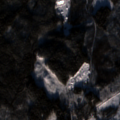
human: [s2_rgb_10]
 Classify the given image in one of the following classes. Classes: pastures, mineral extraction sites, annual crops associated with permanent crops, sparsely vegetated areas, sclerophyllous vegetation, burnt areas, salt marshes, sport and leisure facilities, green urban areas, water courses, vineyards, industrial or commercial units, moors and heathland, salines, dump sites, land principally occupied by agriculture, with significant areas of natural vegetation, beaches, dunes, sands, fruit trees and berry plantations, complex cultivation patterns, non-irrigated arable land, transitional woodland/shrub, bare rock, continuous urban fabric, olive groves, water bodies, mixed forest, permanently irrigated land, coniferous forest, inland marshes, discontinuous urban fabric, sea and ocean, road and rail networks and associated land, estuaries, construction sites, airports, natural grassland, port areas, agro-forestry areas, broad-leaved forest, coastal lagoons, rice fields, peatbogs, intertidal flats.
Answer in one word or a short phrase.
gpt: land principally occupied by agriculture, with significant areas of natural vegetation, coniferous forest, mixed forest, transitional woodland/shrub